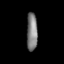
Tissue: lung
Cell type: Fibroblasts
Senescence score: 0.6001
Nuclear area (px): 399
Mean DAPI intensity: 126.391